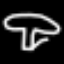
Label: mushroom